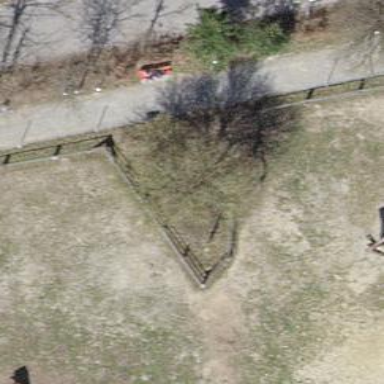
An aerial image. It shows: Fence.